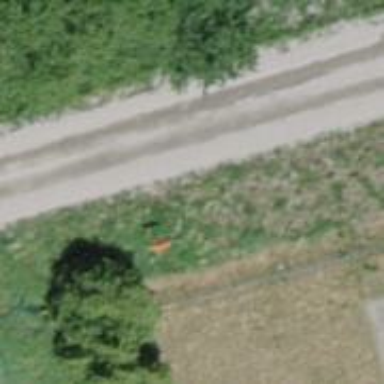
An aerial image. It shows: Pole with roof-covered pipeline marker.